Field crop: maize
Growth stage: 1
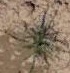
Species: salsola